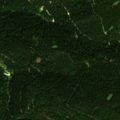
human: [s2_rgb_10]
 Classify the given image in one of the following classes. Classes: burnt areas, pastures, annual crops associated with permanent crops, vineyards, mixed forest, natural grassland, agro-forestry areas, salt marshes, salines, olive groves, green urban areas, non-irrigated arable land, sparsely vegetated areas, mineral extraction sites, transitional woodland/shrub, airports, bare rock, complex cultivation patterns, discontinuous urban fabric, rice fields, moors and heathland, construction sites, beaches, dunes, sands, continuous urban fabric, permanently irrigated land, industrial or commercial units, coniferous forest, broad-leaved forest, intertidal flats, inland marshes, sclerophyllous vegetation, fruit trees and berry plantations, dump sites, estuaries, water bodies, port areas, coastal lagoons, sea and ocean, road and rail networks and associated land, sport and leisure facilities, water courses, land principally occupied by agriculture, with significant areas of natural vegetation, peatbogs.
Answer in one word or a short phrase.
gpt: coniferous forest